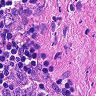
Metastatic tissue present: no